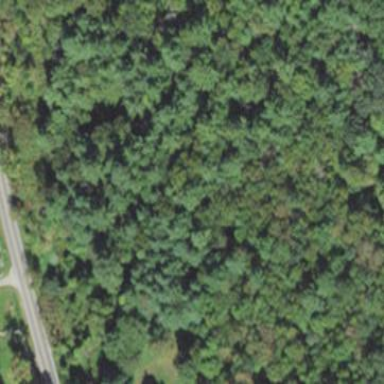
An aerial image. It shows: Nature reserve surrounded by woodland.